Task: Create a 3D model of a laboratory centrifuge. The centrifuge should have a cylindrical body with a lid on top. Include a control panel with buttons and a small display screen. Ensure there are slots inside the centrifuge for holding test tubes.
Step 478:
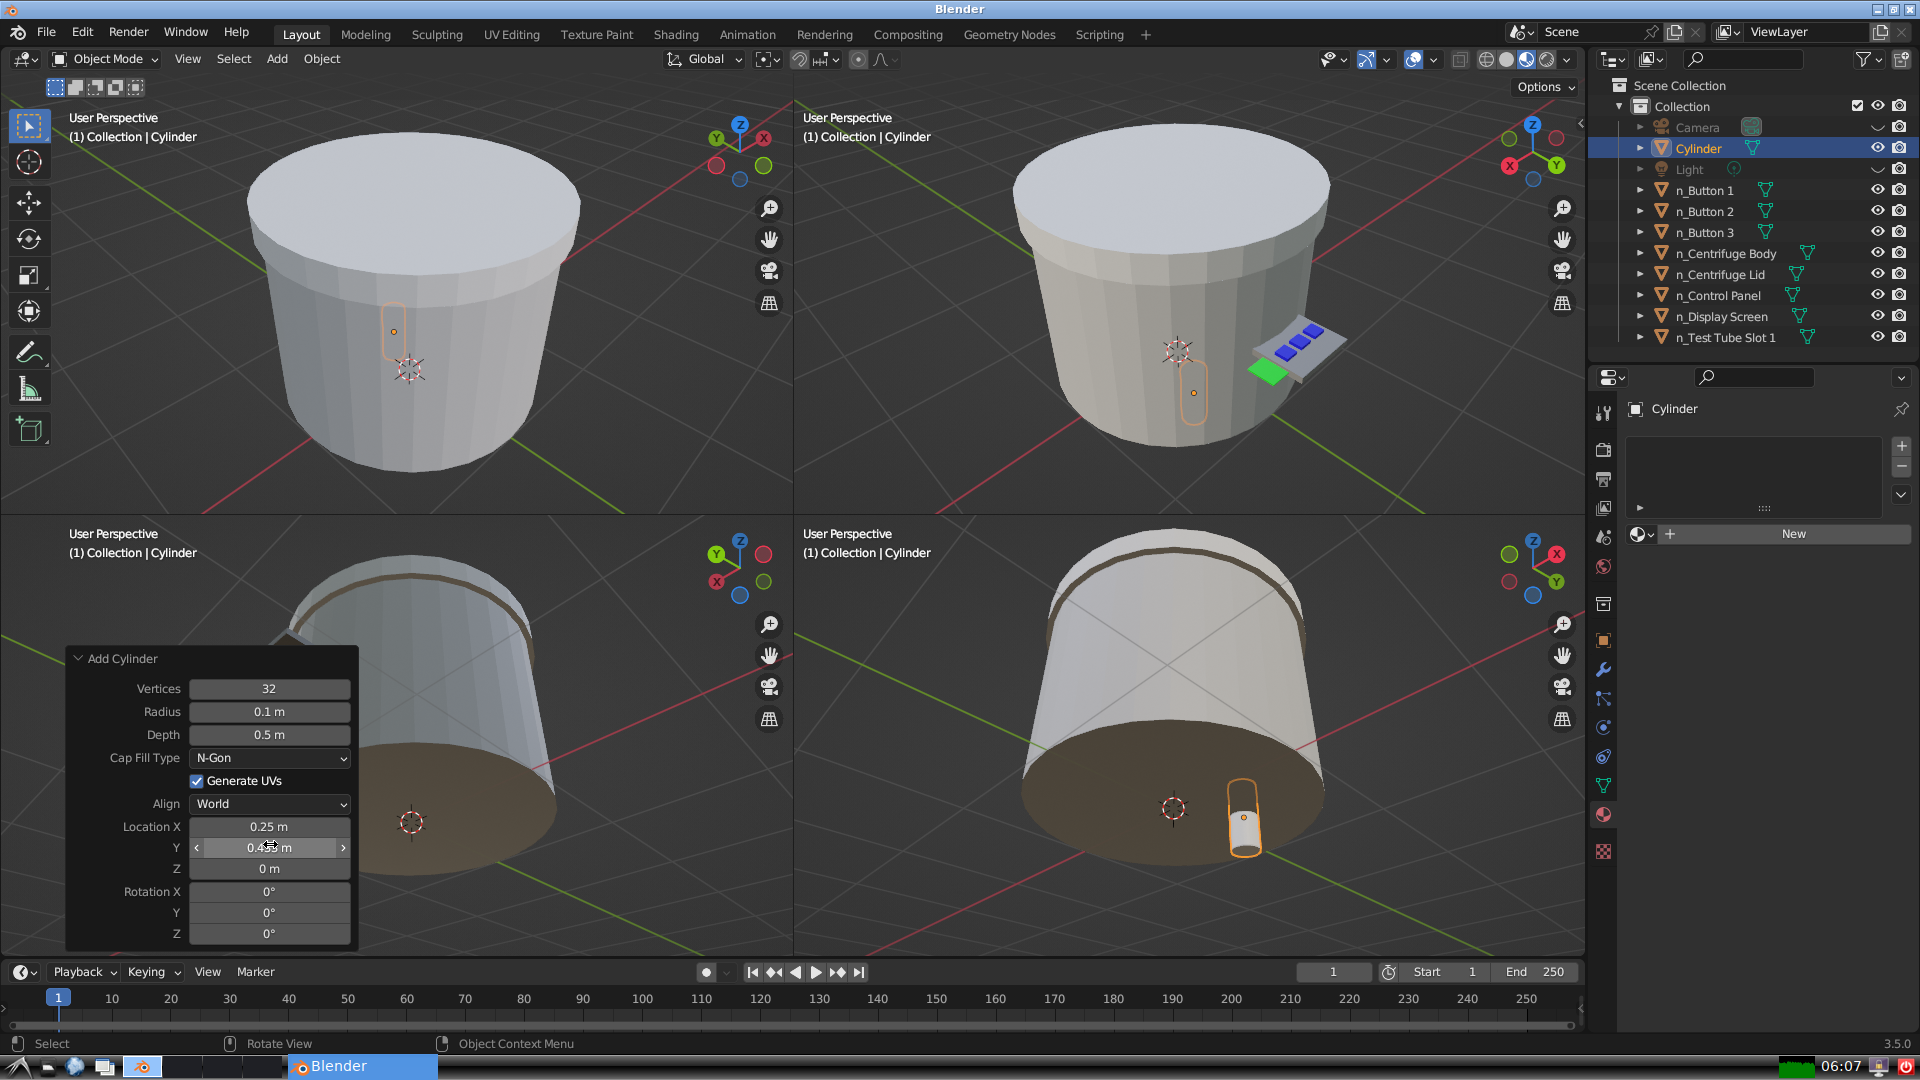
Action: {"mouse_move": [270, 868]}